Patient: sex M, age 79
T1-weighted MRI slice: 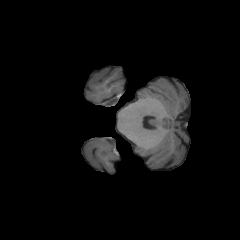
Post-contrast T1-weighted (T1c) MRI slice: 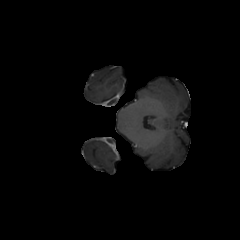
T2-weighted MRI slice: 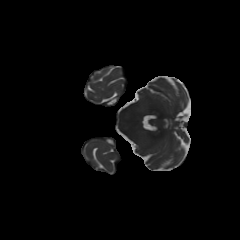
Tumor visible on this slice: no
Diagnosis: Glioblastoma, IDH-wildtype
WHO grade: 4